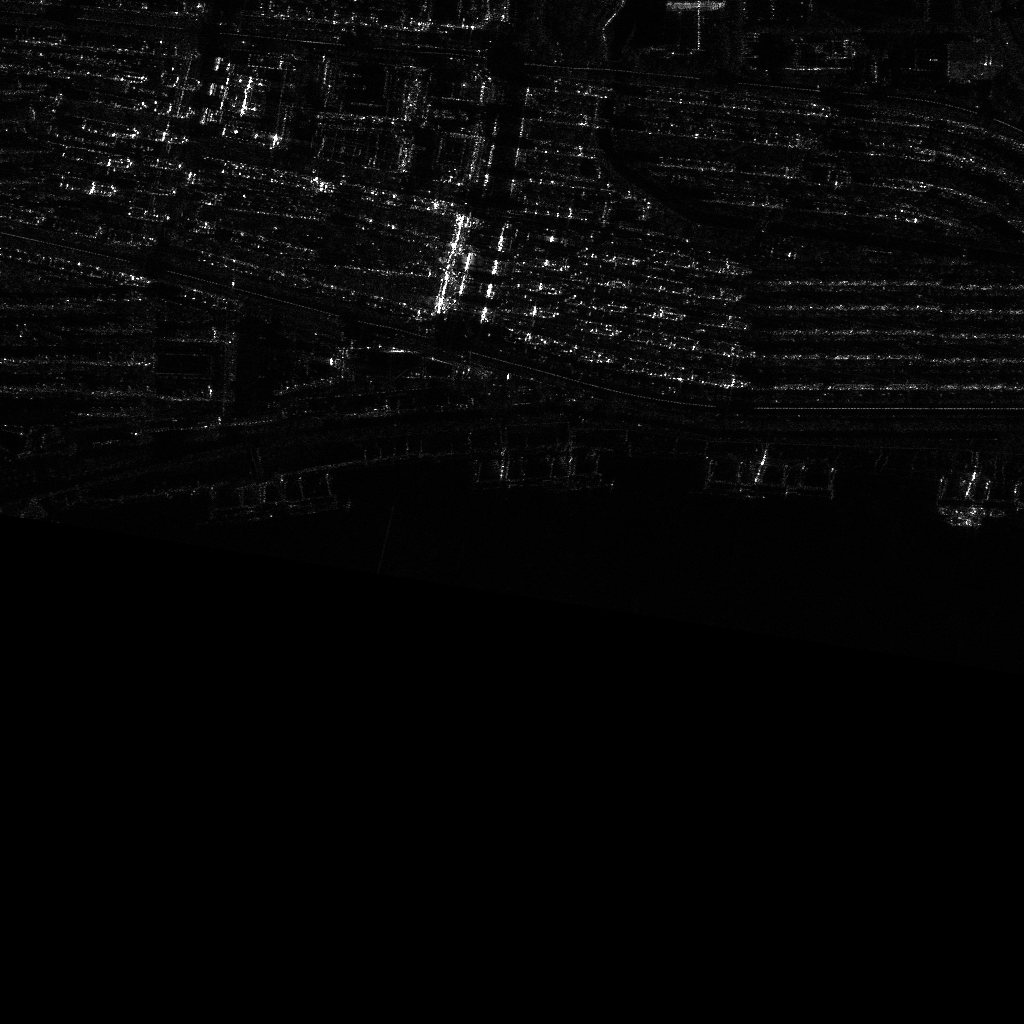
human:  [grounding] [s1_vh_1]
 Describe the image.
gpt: In the satellite image, there is  <ref>2 medium container </ref> <box>[[94, 47, 95, 52, 90], [91, 50, 96, 51, 11]]</box> located at right.